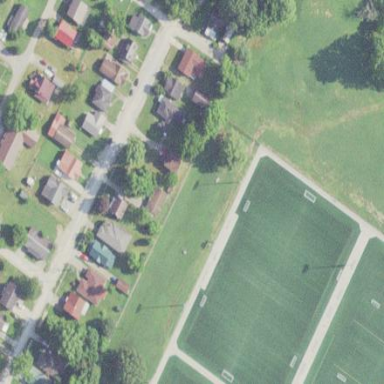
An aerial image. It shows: Soccer pitch for leisure land activities.